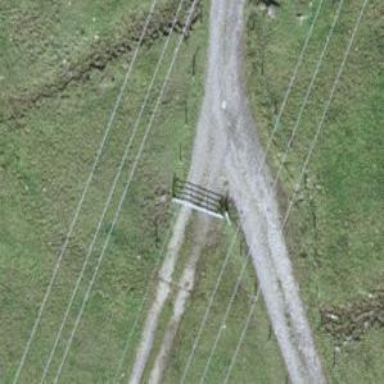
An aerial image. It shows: Gate.